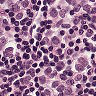
Metastatic tissue present: yes